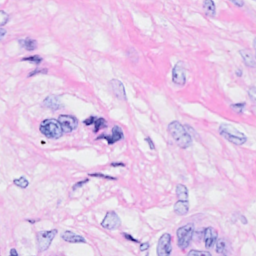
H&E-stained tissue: Breast